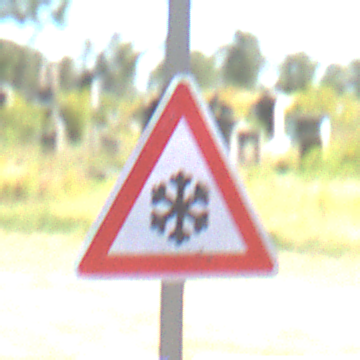
Verkehrszeichen: SchneeOderEisglaette
Umgebung: Outdoor, Special
Tageszeit: Midday
Wetter: PartlyCloudy
Licht: Natural
Jahreszeit: NotSpecified
Kontrast: HighContrast